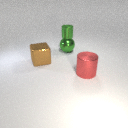
large green metal sphere behind large brown metal cube